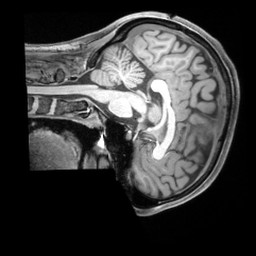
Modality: T1w
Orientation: sagittal
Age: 33
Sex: female
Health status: ill
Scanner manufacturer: siemens
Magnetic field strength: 3 T
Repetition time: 2.2 s
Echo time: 0.00218 s